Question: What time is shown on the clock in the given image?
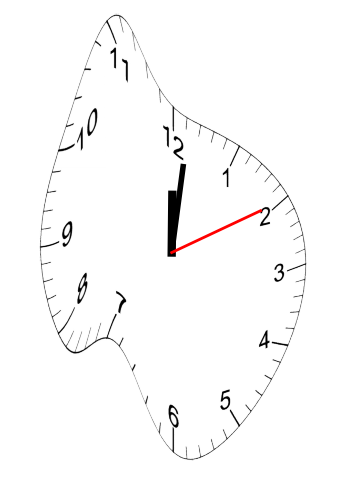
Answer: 12:01:10